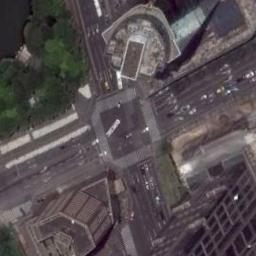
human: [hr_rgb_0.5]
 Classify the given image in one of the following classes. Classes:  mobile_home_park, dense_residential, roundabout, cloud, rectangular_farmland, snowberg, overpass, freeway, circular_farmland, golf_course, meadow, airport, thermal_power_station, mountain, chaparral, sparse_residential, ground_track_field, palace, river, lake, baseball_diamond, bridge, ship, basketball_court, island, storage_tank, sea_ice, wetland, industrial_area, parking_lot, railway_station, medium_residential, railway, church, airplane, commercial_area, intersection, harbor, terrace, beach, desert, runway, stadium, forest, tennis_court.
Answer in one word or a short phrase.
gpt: intersection